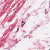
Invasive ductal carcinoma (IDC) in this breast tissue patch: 0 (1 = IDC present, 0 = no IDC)